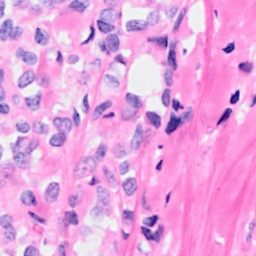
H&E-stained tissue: Breast